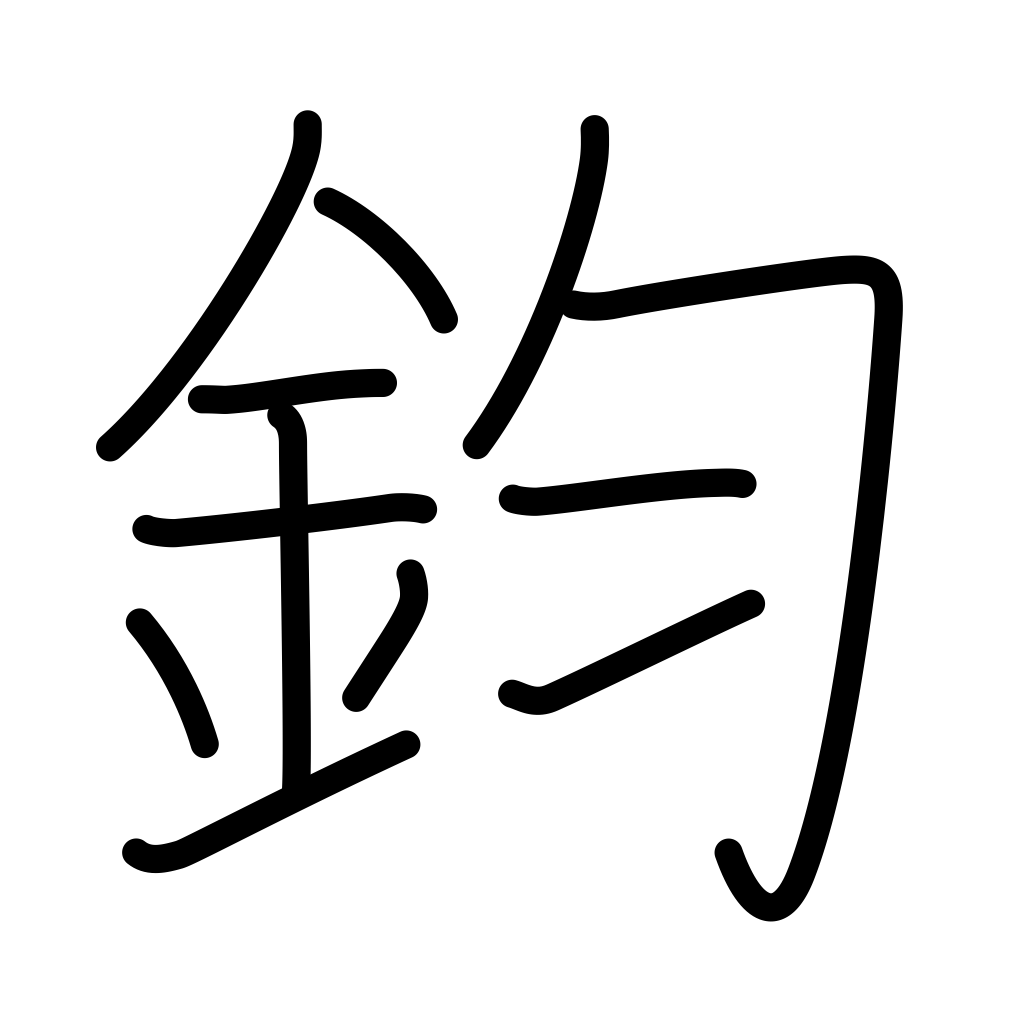
Meaning: equal, important point